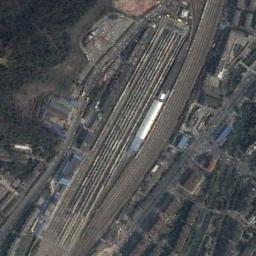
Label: railway_station